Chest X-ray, PA view. Patient: 59 years old, sex F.
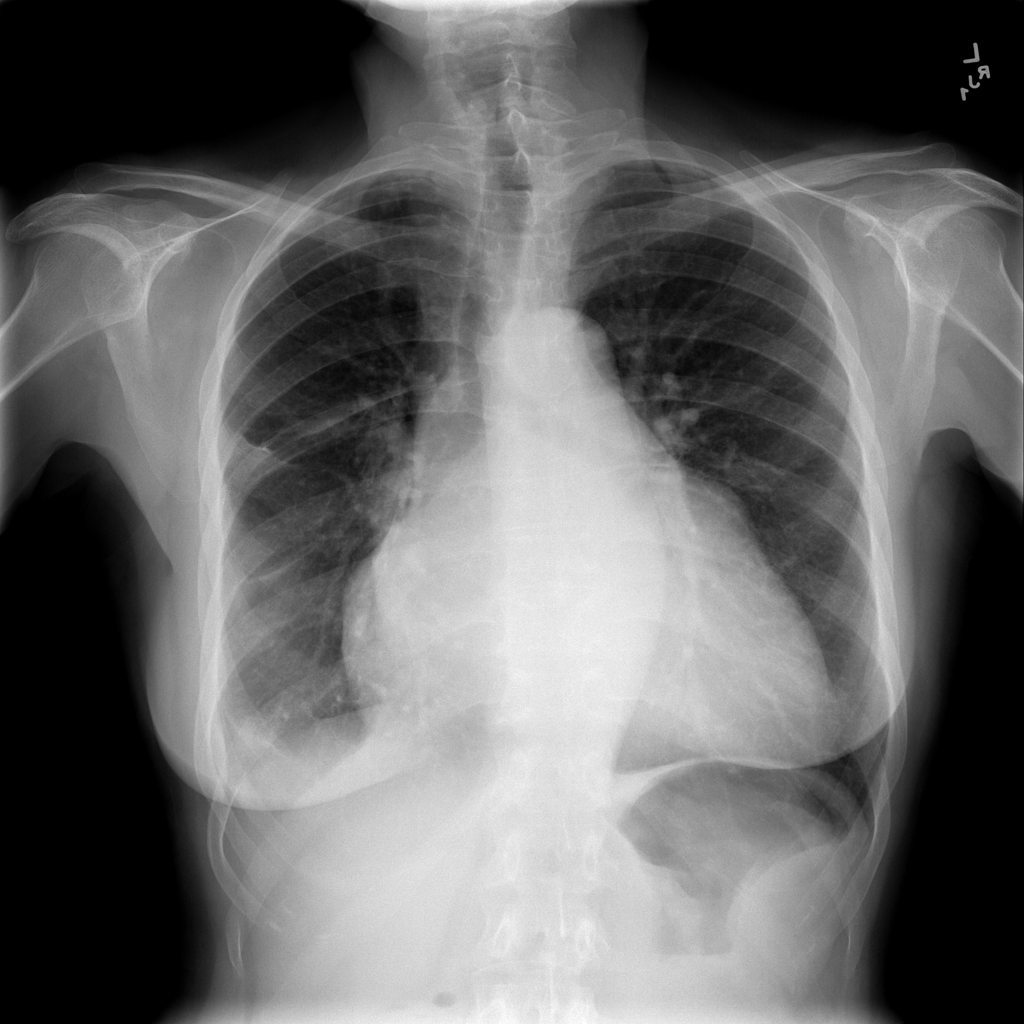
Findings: Effusion